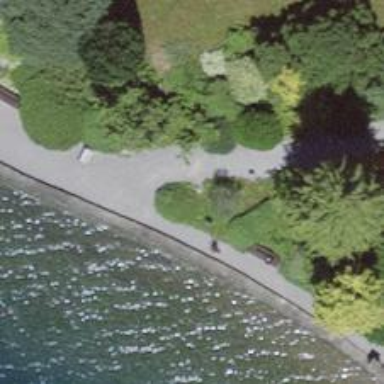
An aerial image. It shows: Brown bench in the vicinity.